Aerial crown-view tile of a tropical tree (Barro Colorado Island, Panama), acquired 20250715:
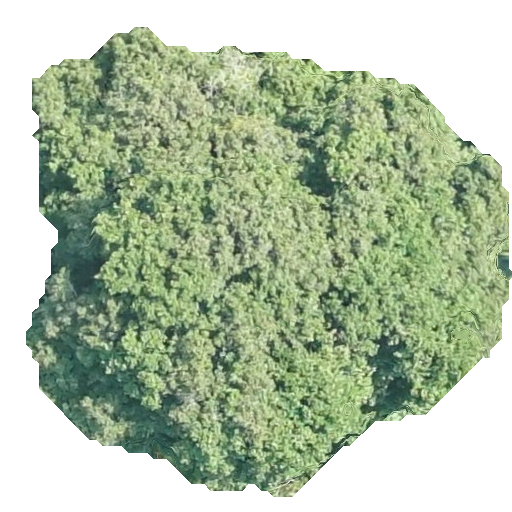
Species: Prioria copaifera
GBIF accepted scientific name: Prioria copaifera
Crown area: 252.831 m²